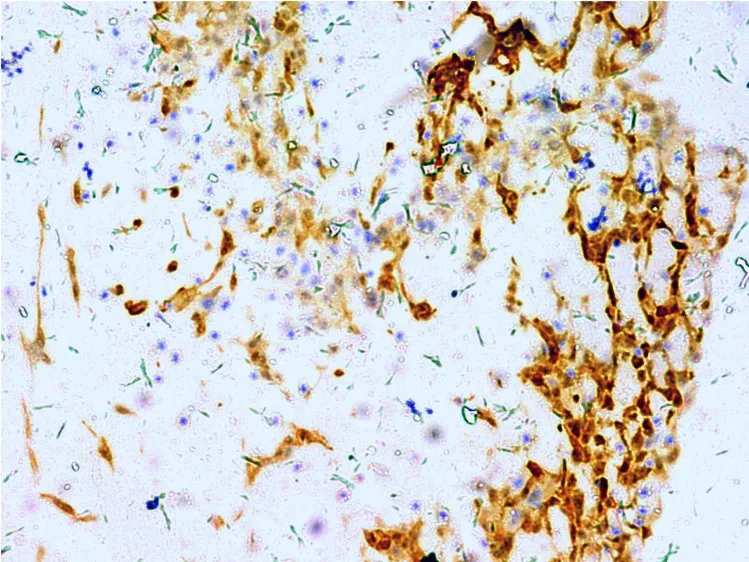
Calretinin is positive for diffuse cell membrane; EnVision, x200.
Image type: pathology (immunostaining)